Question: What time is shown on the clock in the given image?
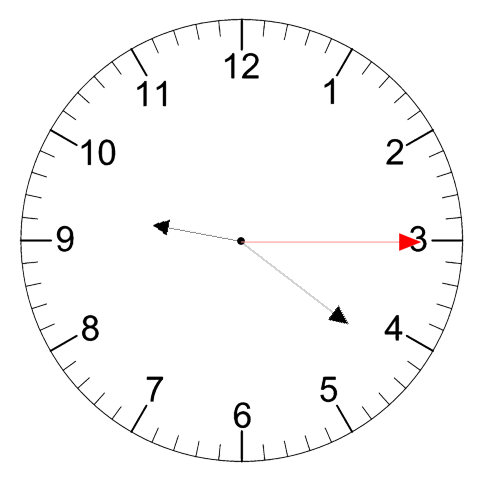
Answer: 09:21:15